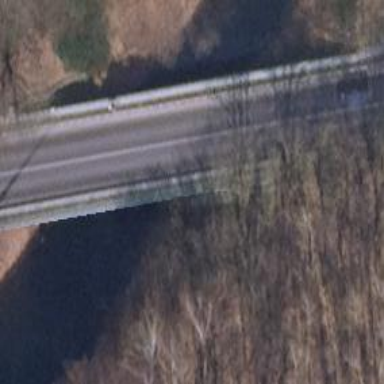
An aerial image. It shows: There is bridge in the image.